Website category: book
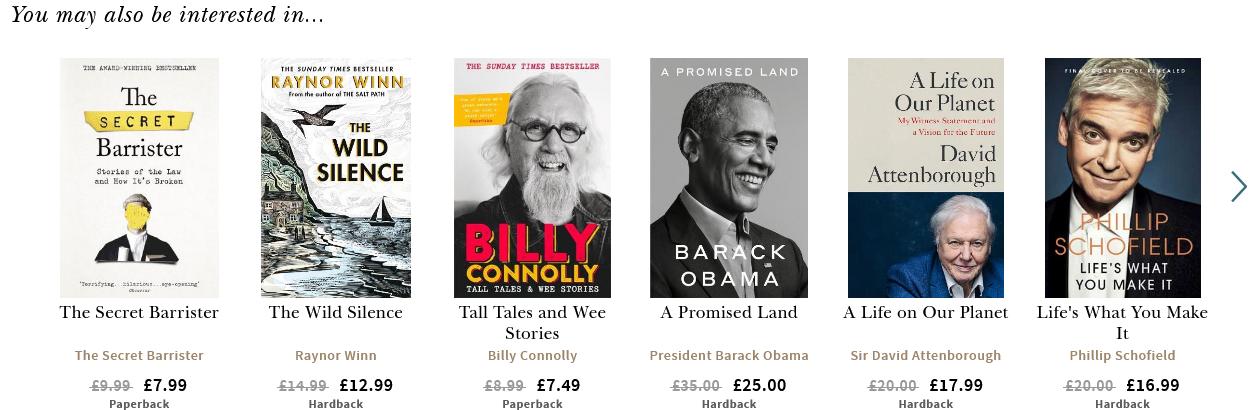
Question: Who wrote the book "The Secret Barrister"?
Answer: The Secret Barrister

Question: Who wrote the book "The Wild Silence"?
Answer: Raynor Winn

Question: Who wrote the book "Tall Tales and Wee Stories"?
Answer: Billy Connolly

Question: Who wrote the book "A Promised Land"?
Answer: President Barack Obama

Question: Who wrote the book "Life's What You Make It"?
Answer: Phillip Schofield

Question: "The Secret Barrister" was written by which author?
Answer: The Secret Barrister

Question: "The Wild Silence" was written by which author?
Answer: Raynor Winn

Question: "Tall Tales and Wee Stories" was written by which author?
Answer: Billy Connolly

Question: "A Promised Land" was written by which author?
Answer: President Barack Obama

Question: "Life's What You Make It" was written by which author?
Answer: Phillip Schofield

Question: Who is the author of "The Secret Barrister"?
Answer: The Secret Barrister

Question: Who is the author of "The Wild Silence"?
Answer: Raynor Winn

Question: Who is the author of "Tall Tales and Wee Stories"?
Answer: Billy Connolly

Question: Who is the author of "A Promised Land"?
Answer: President Barack Obama

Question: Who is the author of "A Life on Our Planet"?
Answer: Sir David Attenborough

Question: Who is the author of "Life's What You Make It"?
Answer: Phillip Schofield

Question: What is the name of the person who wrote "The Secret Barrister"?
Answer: The Secret Barrister

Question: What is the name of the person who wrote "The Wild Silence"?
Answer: Raynor Winn

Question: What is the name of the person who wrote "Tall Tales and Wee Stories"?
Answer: Billy Connolly

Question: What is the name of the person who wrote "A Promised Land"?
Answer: President Barack Obama

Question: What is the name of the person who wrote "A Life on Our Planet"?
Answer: Sir David Attenborough

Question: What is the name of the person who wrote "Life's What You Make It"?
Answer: Phillip Schofield

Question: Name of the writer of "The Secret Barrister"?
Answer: The Secret Barrister

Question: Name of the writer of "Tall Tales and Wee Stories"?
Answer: Billy Connolly

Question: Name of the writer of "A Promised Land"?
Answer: President Barack Obama

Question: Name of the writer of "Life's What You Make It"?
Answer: Phillip Schofield

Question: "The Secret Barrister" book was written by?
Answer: The Secret Barrister

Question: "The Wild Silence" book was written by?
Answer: Raynor Winn

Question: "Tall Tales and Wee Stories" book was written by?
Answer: Billy Connolly

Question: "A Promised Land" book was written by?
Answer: President Barack Obama

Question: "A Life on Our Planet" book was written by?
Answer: Sir David Attenborough

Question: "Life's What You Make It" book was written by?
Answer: Phillip Schofield

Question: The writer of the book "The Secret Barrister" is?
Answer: The Secret Barrister

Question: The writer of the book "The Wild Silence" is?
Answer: Raynor Winn

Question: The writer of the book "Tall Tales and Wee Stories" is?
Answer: Billy Connolly

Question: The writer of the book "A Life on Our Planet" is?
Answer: Sir David Attenborough

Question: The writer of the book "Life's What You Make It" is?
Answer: Phillip Schofield

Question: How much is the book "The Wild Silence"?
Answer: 12.99

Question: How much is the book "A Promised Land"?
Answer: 25.00

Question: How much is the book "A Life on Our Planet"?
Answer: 17.99

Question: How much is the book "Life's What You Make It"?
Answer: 16.99

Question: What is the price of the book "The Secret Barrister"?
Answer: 7.99

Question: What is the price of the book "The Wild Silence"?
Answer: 12.99

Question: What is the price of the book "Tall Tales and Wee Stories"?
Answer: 7.49

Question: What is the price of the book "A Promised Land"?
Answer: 25.00

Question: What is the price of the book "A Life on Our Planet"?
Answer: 17.99

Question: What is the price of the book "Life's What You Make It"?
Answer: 16.99

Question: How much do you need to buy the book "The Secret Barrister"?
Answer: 7.99

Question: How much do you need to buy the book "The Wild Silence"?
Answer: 12.99

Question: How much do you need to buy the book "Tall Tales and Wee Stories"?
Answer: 7.49

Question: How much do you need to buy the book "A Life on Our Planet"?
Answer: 17.99

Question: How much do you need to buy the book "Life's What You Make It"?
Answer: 16.99

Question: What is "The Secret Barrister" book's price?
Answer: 7.99

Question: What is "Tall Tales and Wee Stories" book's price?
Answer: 7.49

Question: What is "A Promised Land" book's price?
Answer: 25.00

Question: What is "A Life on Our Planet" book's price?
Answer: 17.99

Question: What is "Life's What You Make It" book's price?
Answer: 16.99

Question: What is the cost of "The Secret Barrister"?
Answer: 7.99

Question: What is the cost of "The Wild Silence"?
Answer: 12.99

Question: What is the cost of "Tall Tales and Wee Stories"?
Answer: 7.49

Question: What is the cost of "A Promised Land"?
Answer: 25.00

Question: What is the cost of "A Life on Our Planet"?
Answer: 17.99

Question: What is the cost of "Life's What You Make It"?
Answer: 16.99

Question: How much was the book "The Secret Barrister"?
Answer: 7.99